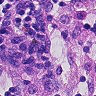
Metastatic tissue present: no